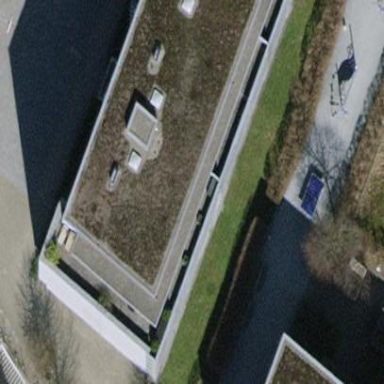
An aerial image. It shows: Flat-roofed apartment building.